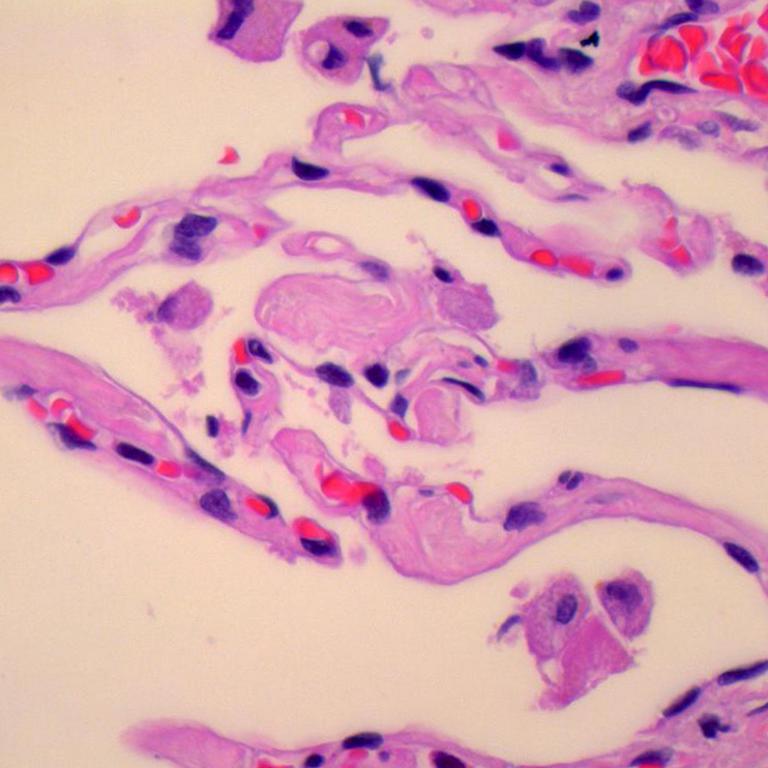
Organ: lung
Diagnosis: benign